Question: Short:
I would like to use input type radio in form as a site navigation tool without need of clicking on submit button. Is this possible?
Explanation:
I am using jQuery Mobile library for my GUI and I like how the look of radio input is automatically changed - In this look I want to classify people according to their names and to switch between pages in long output.

My current code i like this:
'''
<form action="custmers.php" method="post">
<fieldset data-role="controlgroup" data-mini="true" data-type="horizontal">
<input type="radio" name="nav" id="a" value="customers.php?letter=a">
<label for="a">A</label>
:
:
<input type="radio" name="nav" id="z" value="customers.php?letter=z">
<label for="z">Z</label>
</fieldset>
</form>
'''
But except of highlighting currently clicked option the page doesn't redirect.
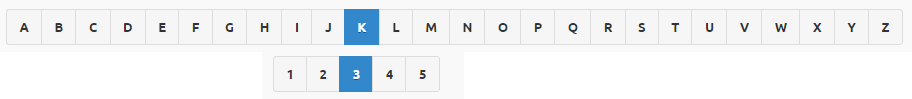
Answer: This might work (haven't tested it)
Its still early in the morning... So there is a chance I'm still tired and not thinking properly. Haha
Change your form to
'''
<form action="customers.php" id="navigation" method="get">
<fieldset data-role="controlgroup" data-mini="true" data-type="horizontal">
<input type="radio" name="letter" id="a" value="a">
<label for="a">A</label>
:
:
<input type="radio" name="letter" id="z" value="z">
<label for="z">Z</label>
</fieldset>
</form>
'''
Then add some jquery to your scripts
'''
$(function(){
var $navigation=$('#navigation');
$navigation.on('change','input[name=letter]',function(){
$navigation.submit();
// or to take a more complicated (read: unneccessary)
// window.location($navigation.attr('action')+'?letter='+$(this).val());
});
});
'''
Do note: you should consider some validation in here. I wont bother mentioning security since you didnt post the rest of your script.